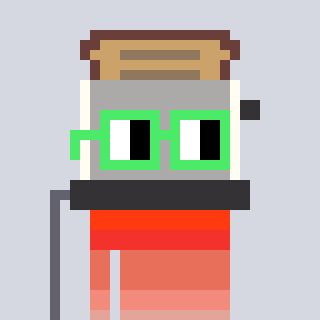
a pixel art character with square light green glasses, a toaster-shaped head and a peachy-colored body on a cool background